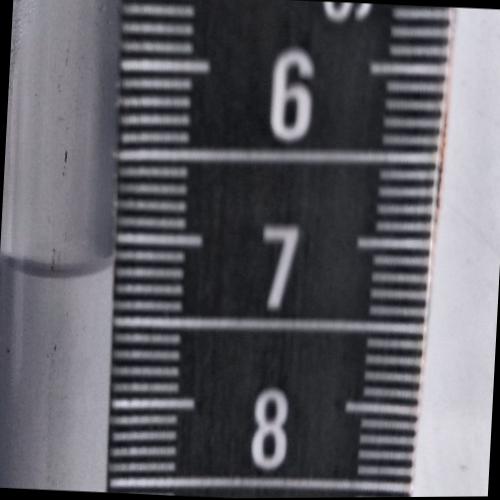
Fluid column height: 7.2 cm